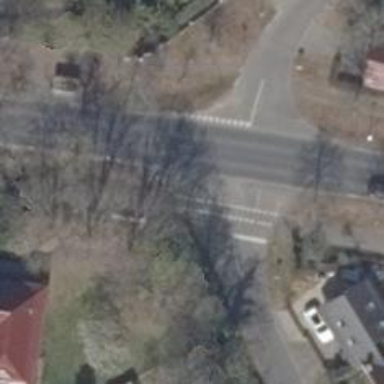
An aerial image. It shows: Road with "give way" sign.